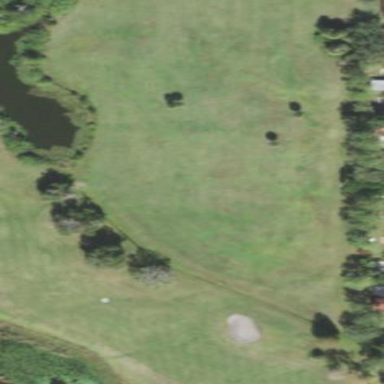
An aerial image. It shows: Grassy area designated as golf fairway.